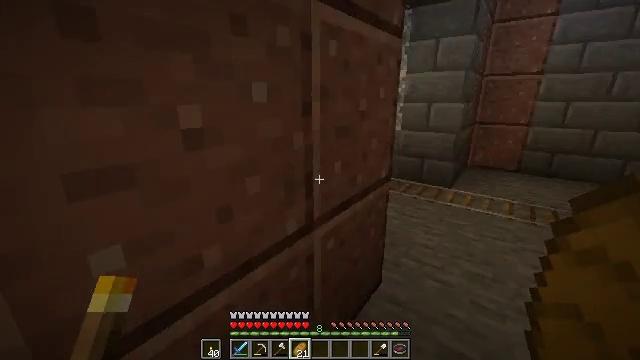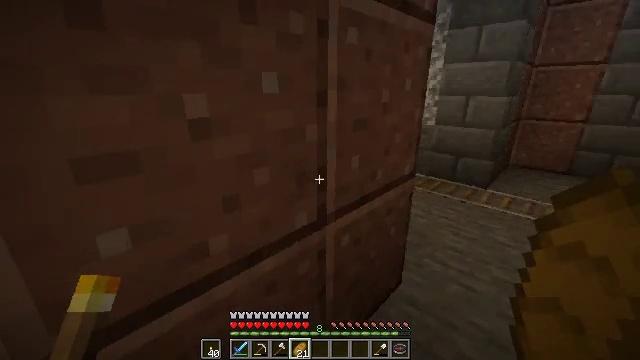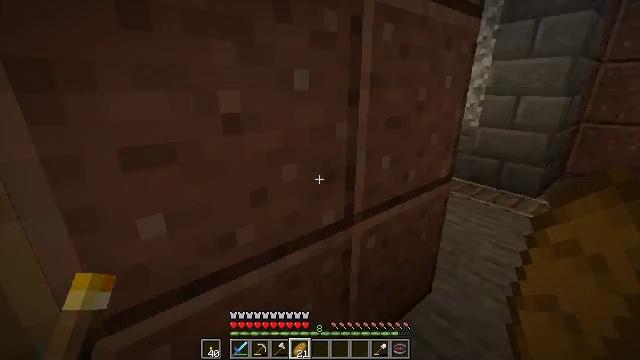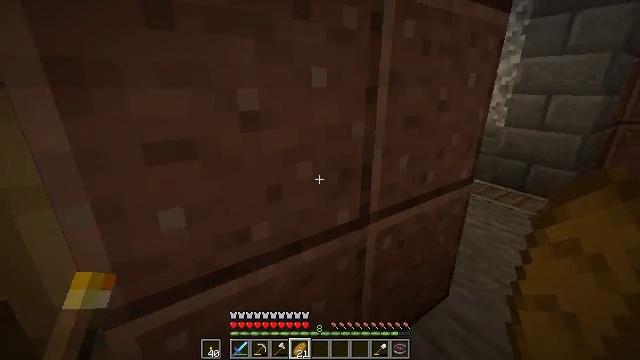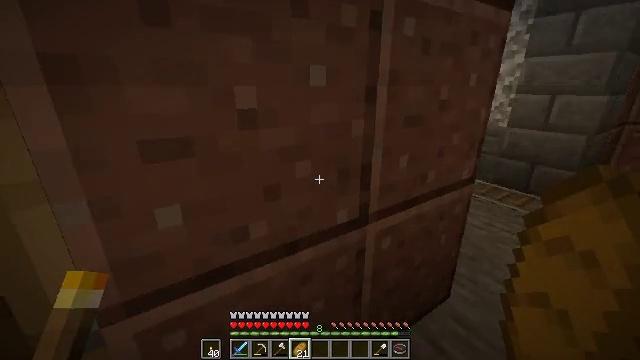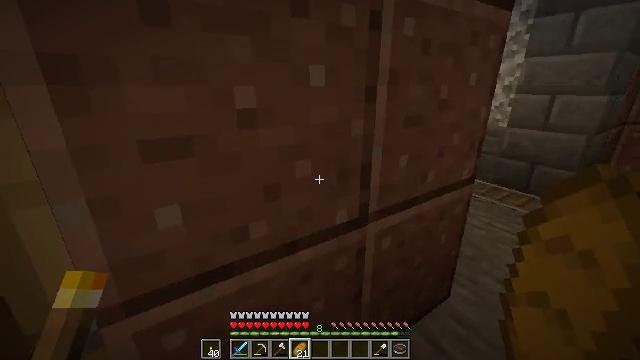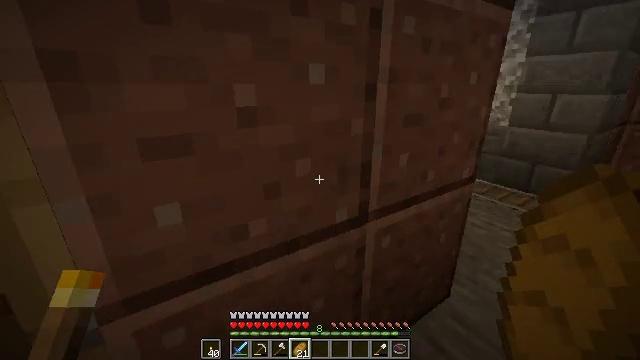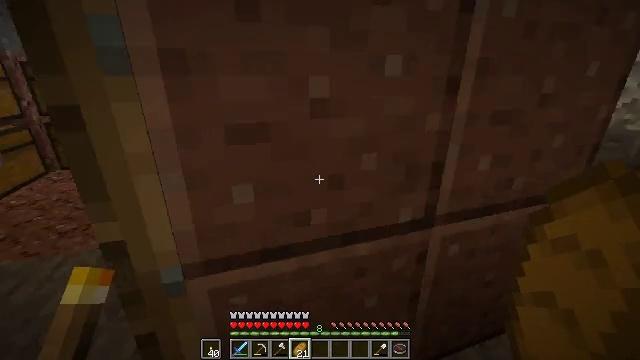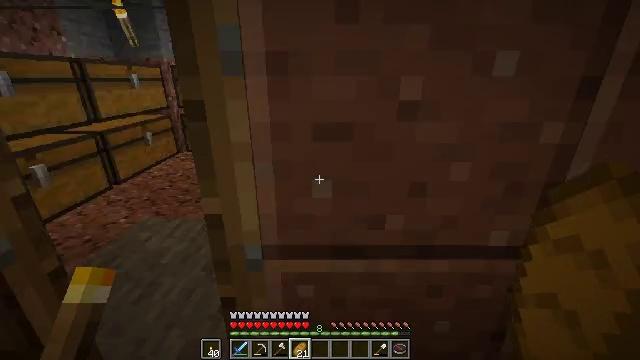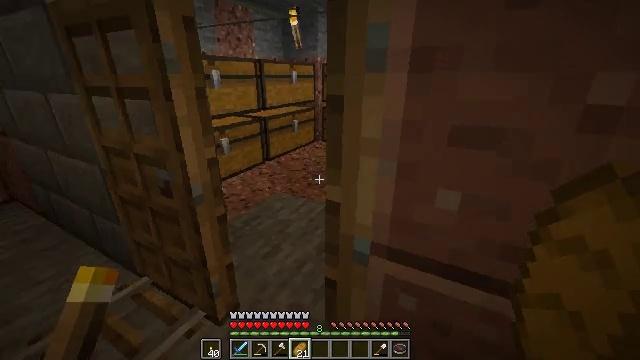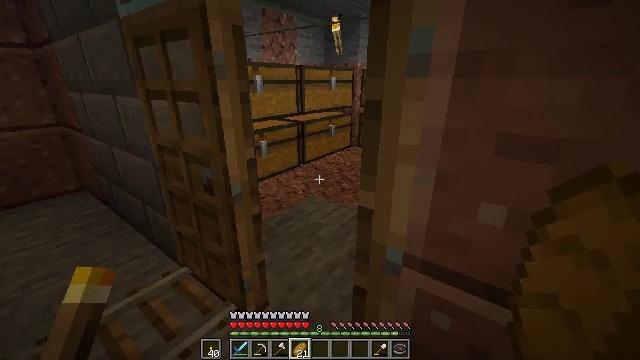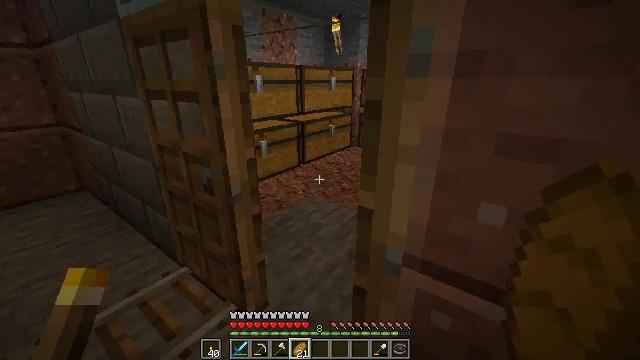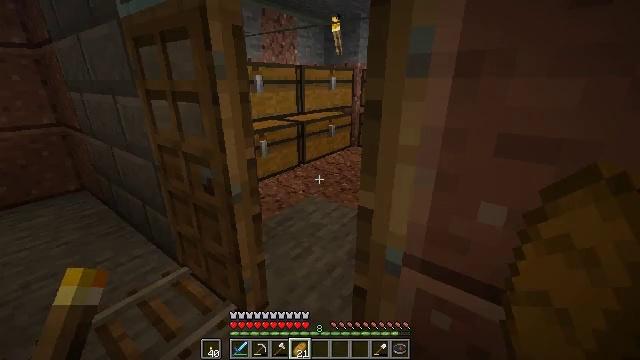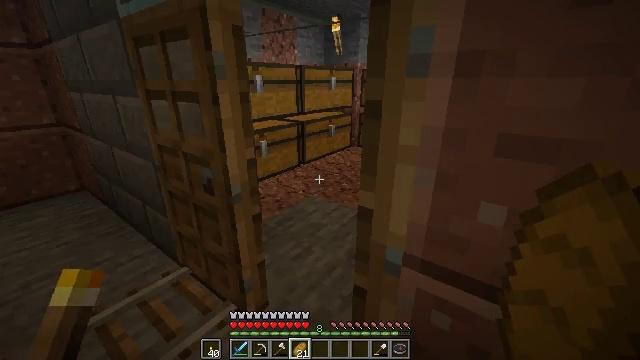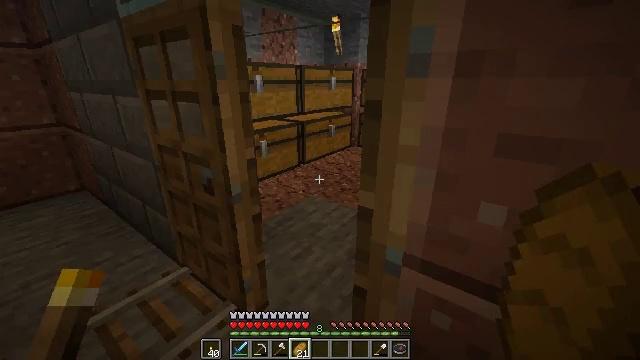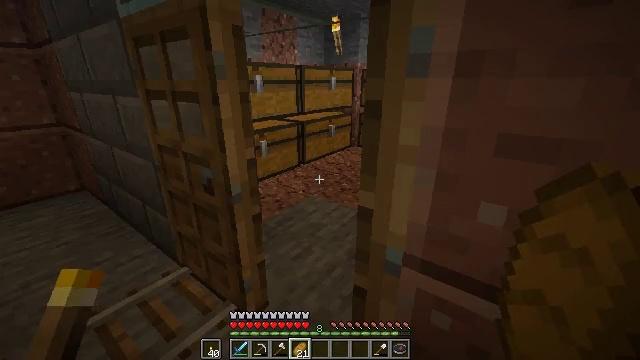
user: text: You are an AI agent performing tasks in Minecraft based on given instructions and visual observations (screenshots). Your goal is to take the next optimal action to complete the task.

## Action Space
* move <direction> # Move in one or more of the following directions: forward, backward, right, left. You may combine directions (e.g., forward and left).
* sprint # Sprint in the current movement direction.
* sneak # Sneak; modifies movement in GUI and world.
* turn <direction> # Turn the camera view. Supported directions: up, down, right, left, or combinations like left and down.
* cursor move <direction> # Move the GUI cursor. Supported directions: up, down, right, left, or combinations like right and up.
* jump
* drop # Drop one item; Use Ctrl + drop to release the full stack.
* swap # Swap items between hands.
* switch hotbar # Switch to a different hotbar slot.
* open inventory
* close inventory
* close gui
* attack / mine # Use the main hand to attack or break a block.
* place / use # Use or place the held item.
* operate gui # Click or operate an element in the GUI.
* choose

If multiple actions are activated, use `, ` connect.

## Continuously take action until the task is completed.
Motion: motion action
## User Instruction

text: Break the redstone wall torch.
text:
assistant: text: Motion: turn left and down
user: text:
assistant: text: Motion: turn left
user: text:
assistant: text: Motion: turn left
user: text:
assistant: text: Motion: no_op
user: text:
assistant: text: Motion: no_op
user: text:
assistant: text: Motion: no_op
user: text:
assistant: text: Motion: turn left and down
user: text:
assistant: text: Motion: turn left
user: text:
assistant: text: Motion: turn left
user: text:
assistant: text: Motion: turn left and up
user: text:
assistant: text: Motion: no_op
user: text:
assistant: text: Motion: no_op
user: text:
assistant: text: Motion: no_op
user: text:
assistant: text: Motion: no_op
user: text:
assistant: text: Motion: no_op
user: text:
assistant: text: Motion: no_op
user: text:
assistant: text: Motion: no_op
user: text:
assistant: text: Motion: turn right
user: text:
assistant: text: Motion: turn right
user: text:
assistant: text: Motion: no_op
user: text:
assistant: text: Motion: no_op
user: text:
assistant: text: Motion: use / place
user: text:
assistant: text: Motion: use / place
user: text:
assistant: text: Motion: no_op
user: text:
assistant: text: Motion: turn right
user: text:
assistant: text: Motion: move forward, turn right and down
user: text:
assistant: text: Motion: move forward, turn right
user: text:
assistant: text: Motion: move forward, turn right
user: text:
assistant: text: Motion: move forward, turn right
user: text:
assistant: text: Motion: move forward